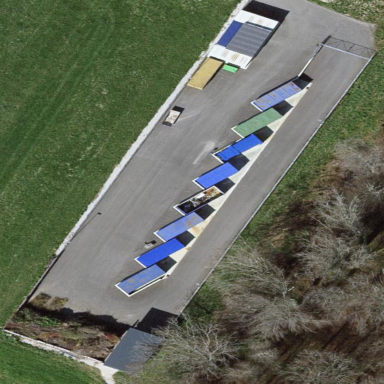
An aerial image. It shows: Recycling center.